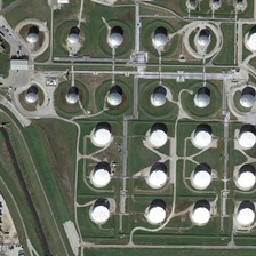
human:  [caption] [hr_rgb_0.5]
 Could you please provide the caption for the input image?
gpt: There are rows of reservoirs on the lawn, connected by paths.

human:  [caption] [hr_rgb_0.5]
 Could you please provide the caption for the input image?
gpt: There is a row of storage tanks connected by paths on the lawn.

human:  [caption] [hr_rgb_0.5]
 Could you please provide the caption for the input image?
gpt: There are rows of reservoirs connected by paths on the lawn.

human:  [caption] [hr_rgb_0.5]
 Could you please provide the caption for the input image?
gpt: dozens of storage tanks stands in the meadow connected with pipes .

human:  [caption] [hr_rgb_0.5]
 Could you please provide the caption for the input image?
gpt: A row of storage tanks is attached to the lawn.